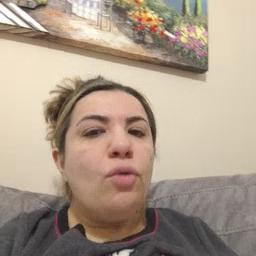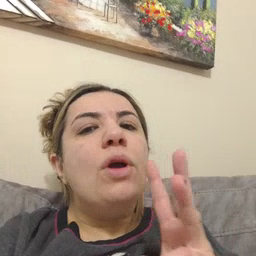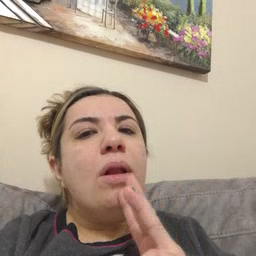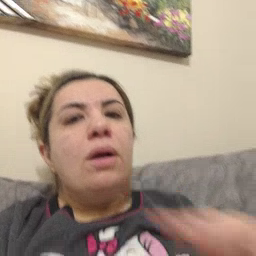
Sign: water